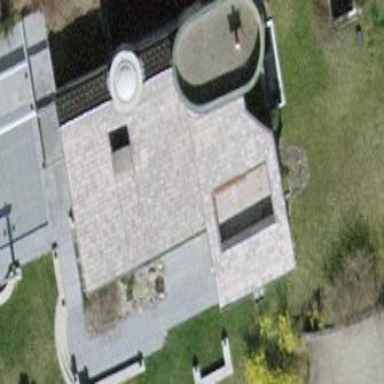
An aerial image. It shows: Detached building with tile roof.